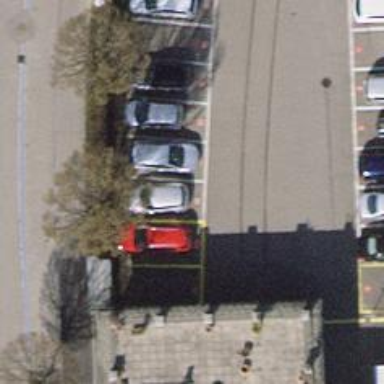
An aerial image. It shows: Car sharing facility.